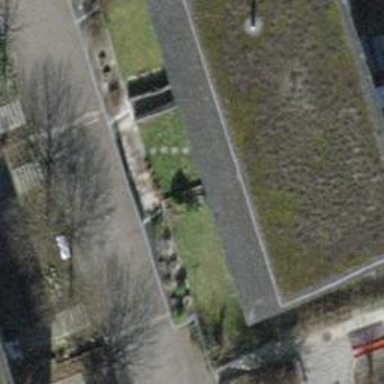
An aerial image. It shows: Terrace building.